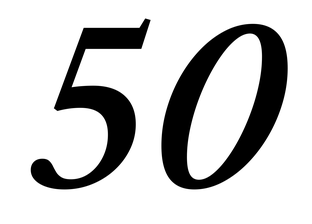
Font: LibreCaslonText-Italic_Medium_Italic